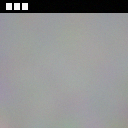
Screen state: on